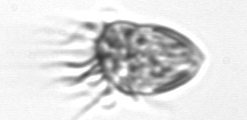
Label: Strombidium_morphotype1